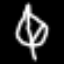
Label: leaf